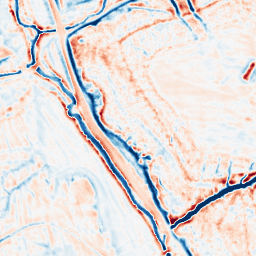
Category: edge_preserving
Decomposition family: bilateral
Decomposition parameters: d: 15
sigma_color: 25
sigma_space: 75
Upsampling method: bilinear
Upsampling parameters: scale: 2
Upsampling scale: 2